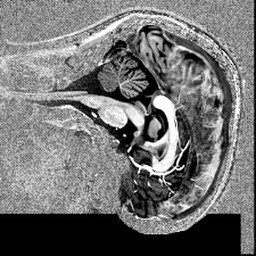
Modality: T1w
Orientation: sagittal
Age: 29
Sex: female